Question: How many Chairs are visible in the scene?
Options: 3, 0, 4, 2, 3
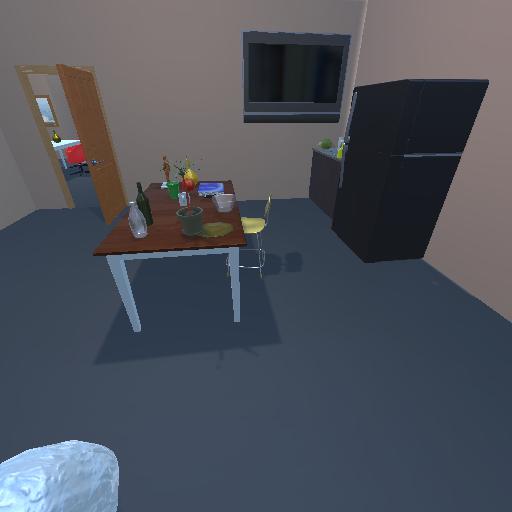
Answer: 3